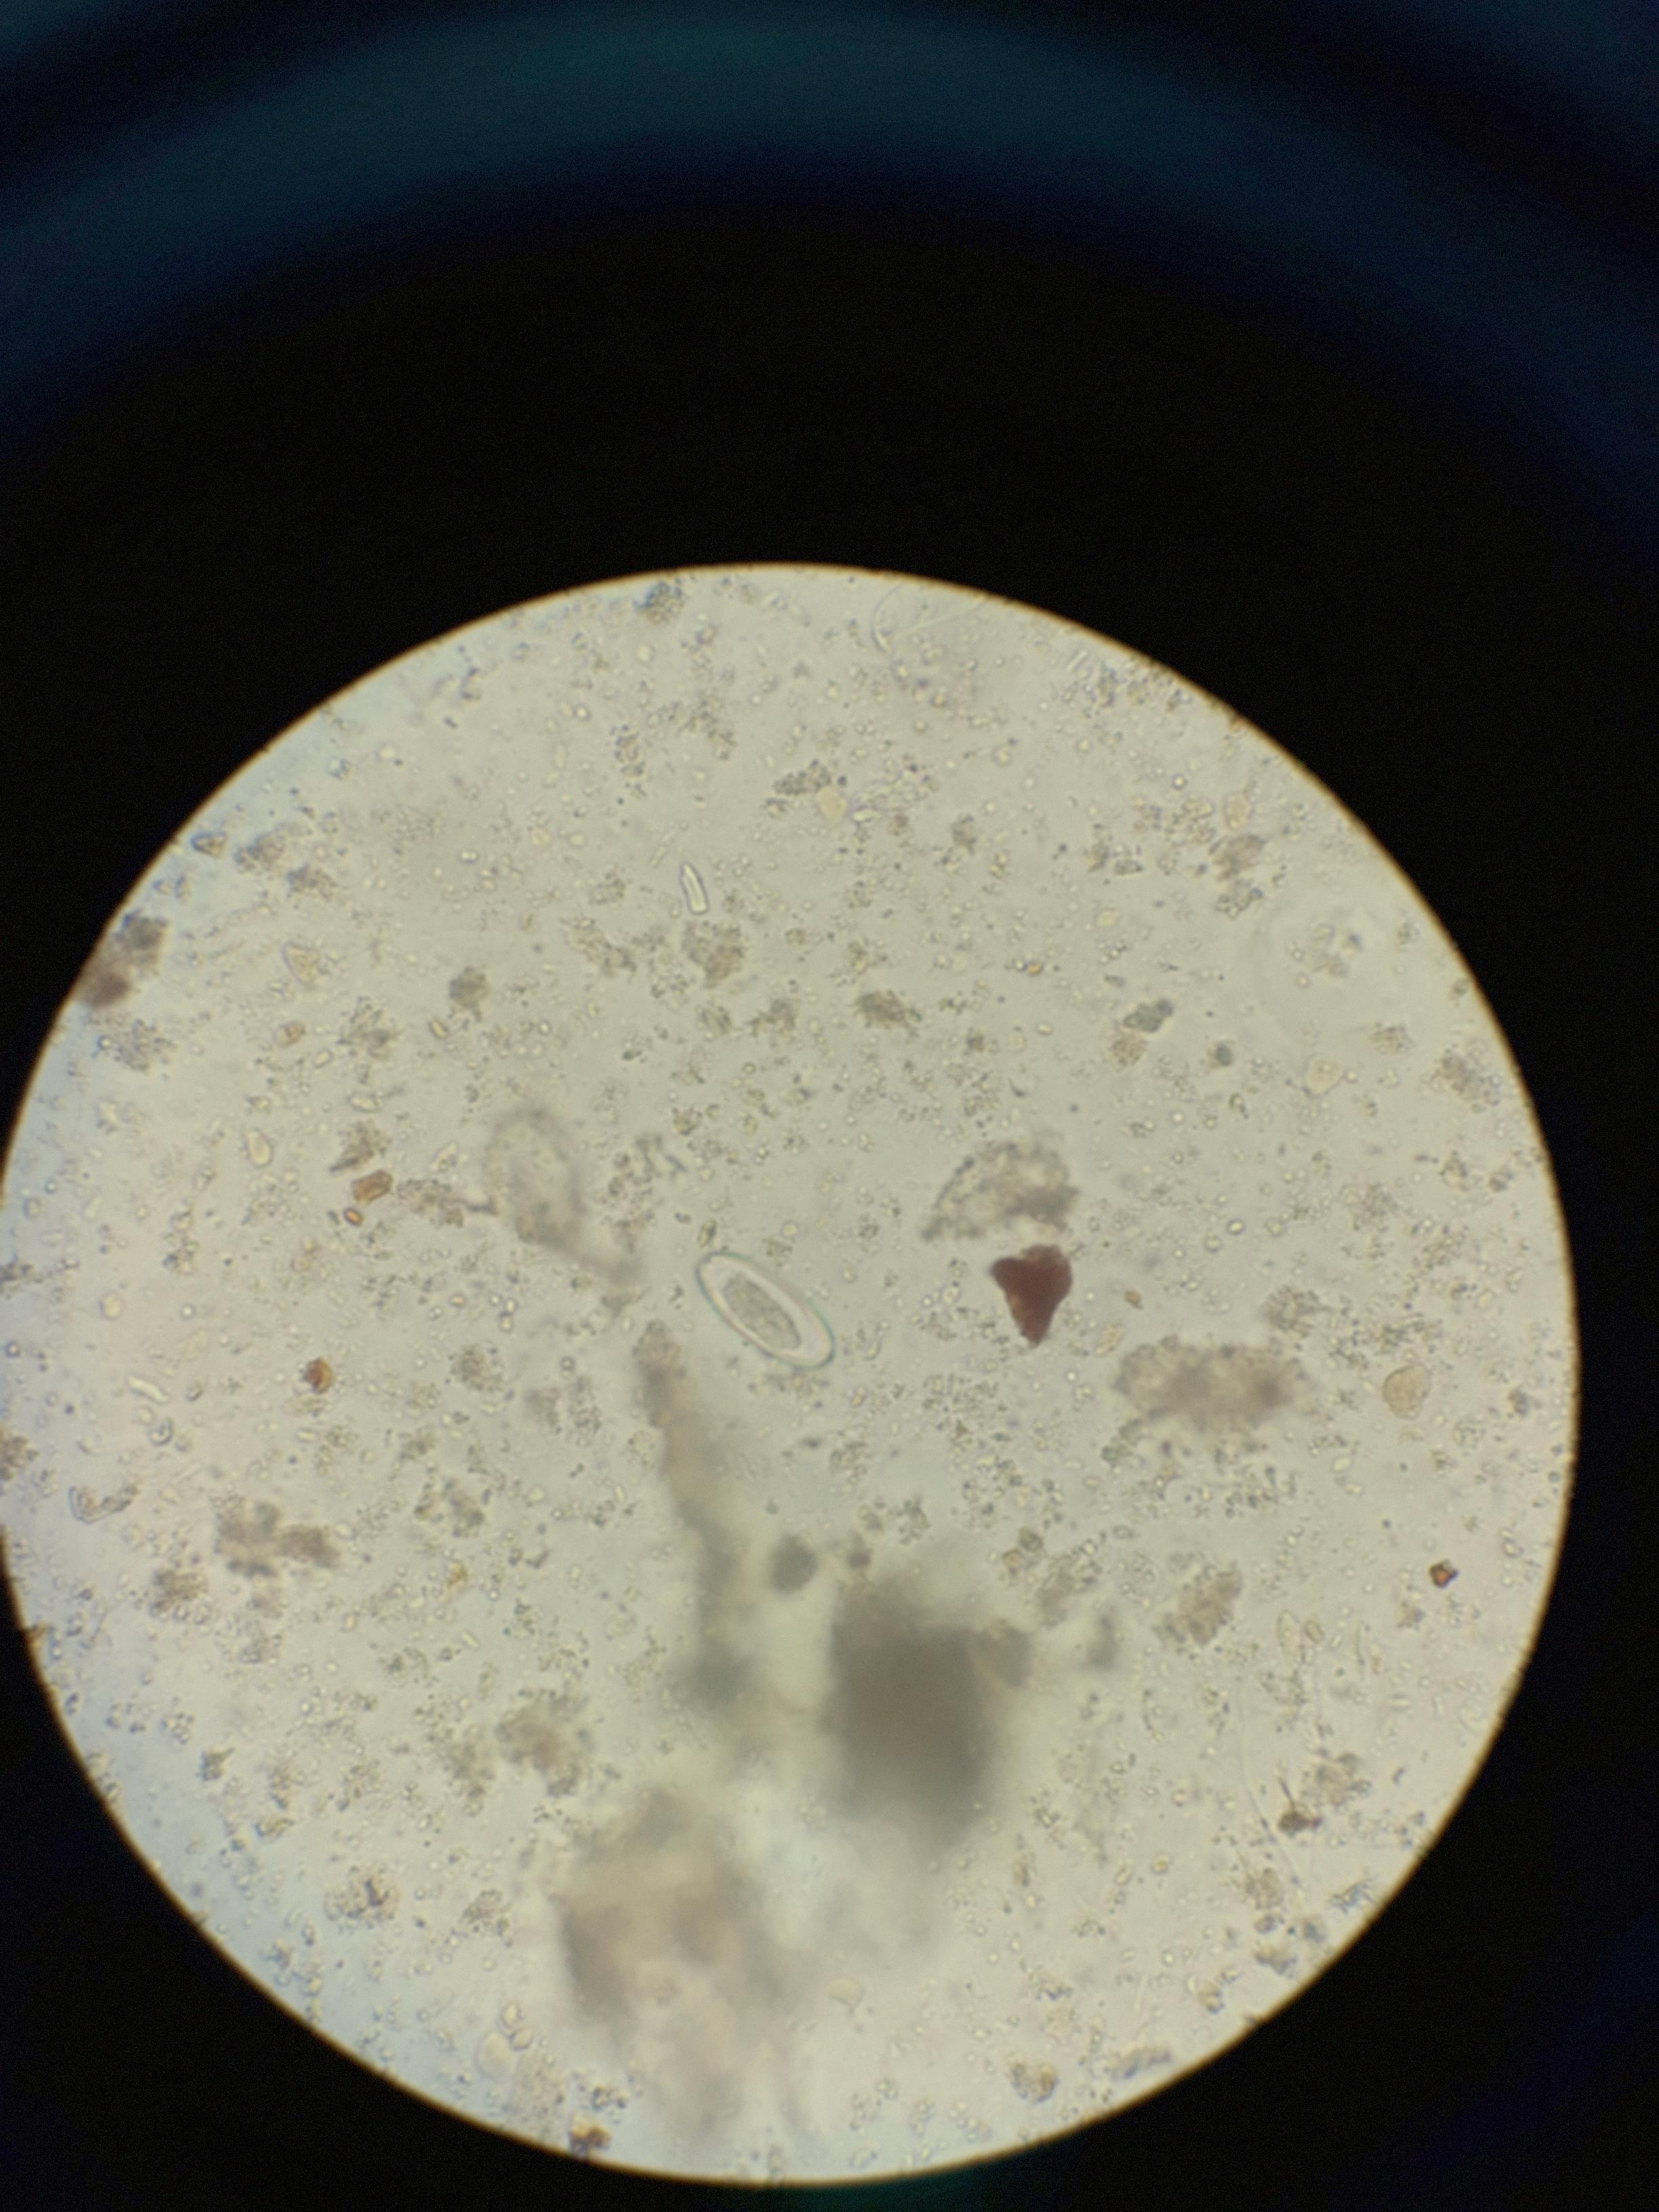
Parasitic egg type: Enterobius vermicularis